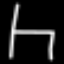
Label: chair